【题型】解答题　【知识点】立体几何　【难度】easy
如图，几何体是圆柱的一部分，它是由矩形 $ABCD$（及其内部）以 $AB$ 边所在直线为旋转轴旋转 $120^\circ$ 得到的封闭图形.

(1) 设 $BC = 1$, $AB = 2$，求这个几何体的表面积；

(2) 设 $G$ 是弧 $\widehat{DF}$ 的中点，设 $P$ 是弧 $\widehat{CE}$ 上的一点，且 $AP \perp BE$. 求异面直线 $AG$ 与 $BP$ 所成角的大小.

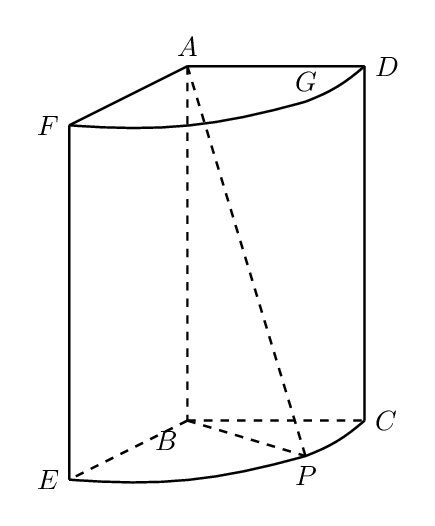
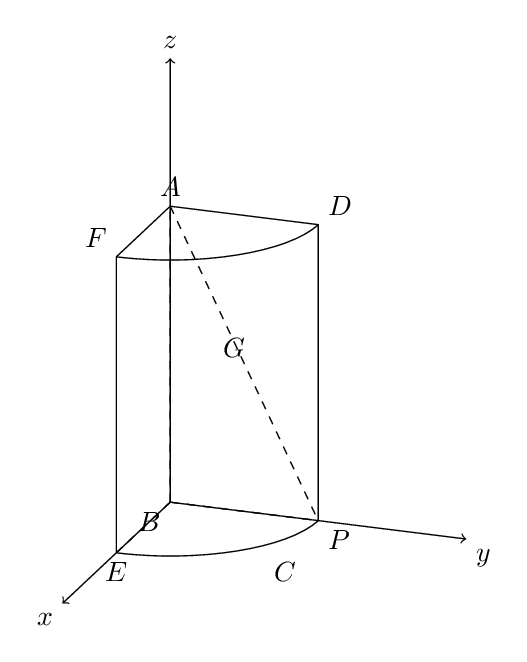
【解答】
\noindent \textbf{【分析】} (1) 这个几何体的表面积为圆柱侧面积的 $\frac{1}{3}$ 和两个扇形面积、两个矩形面积之和，由此能求出结果.

(2) 推导出 $BE \perp$ 平面 $ABP$，以 $B$ 为坐标原点，$BE$ 为 $x$ 轴，$BP$ 为 $y$ 轴，$BA$ 为 $z$ 轴，建立空间直角坐标系，利用向量法能求出异面直线 $AG$ 与 $BP$ 所成角的大小.

\vspace{0.5cm}

\noindent \textbf{【解答】} 解：(1) 几何体是圆柱的一部分，

它是由矩形 $ABCD$（及其内部）以 $AB$ 边所在直线为旋转轴旋转 $120^\circ$ 得到的封闭图形.

$BC = 1$, $AB = 2$，则这个几何体的表面积为

$$ S = \frac{1}{3} \times 2\pi \times 1 \times 2 + 2 \times 1 \times 2 + 2 \times \frac{1}{3} \times \pi \times 1^2 = 2\pi + 4 . $$

(2) $G$ 是弧 $\widehat{DF}$ 的中点，$P$ 是弧 $\widehat{CE}$ 上的一点，且 $AP \perp BE$，

$\because AB \perp BE$，$BP \cap AB = B$，$\therefore BE \perp$ 平面 $ABP$，

以 $B$ 为坐标原点，$BE$ 为 $x$ 轴，$BP$ 为 $y$ 轴，$BA$ 为 $z$ 轴，建立空间直角坐标系，

$A(0, 0, 2)$，$G(\frac{1}{2}, \frac{\sqrt{3}}{2}, 2)$，$B(0, 0, 0)$，$P(0, 1, 0)$，

$\overrightarrow{AG} = (\frac{1}{2}, \frac{\sqrt{3}}{2}, 0)$，$\overrightarrow{BP} = (0, 1, 0)$，

设异面直线 $AG$ 与 $BP$ 所成角为 $\theta$，

则 $\cos\theta = \frac{|\overrightarrow{AG} \cdot \overrightarrow{BP}|}{|\overrightarrow{AG}| \cdot |\overrightarrow{BP}|} = \frac{\frac{\sqrt{3}}{2}}{1 \times 1} = \frac{\sqrt{3}}{2}$，

$\therefore \theta = 30^\circ$，

$\therefore$ 异面直线 $AG$ 与 $BP$ 所成角的大小为 $30^\circ$.